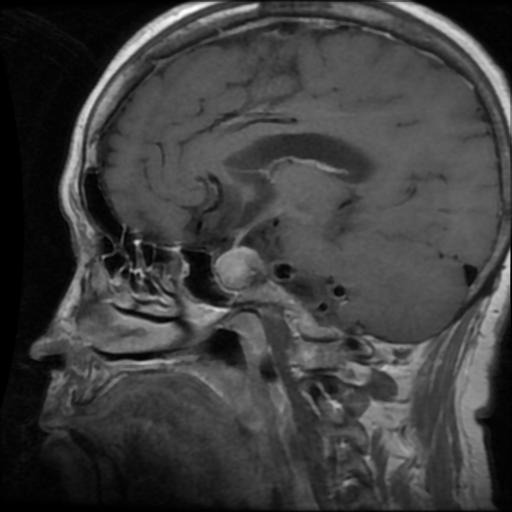
Label: pituitary